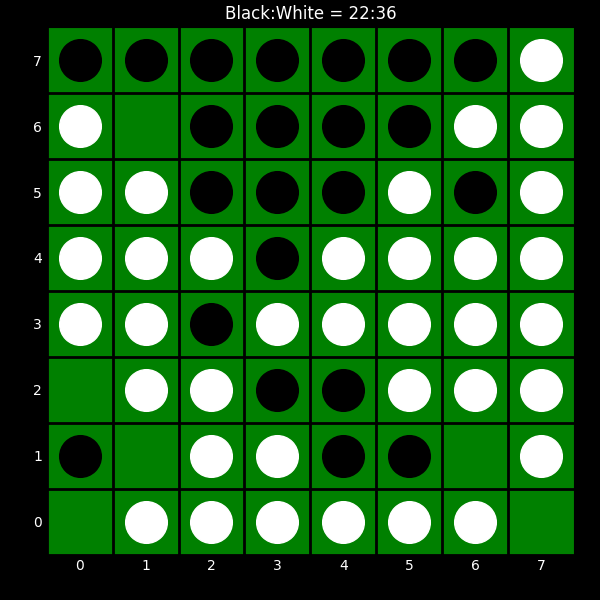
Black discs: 22
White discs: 36